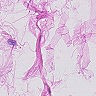
Metastatic tissue present: no